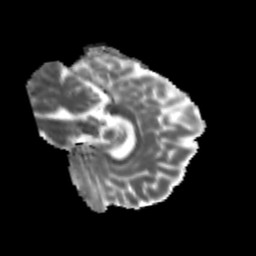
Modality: MD
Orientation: sagittal
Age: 24
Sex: male
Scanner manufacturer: siemens
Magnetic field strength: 3 T
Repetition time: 3.5 s
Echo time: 0.113 s